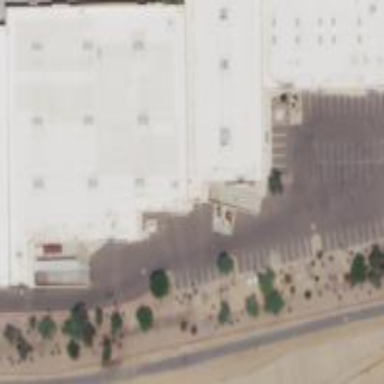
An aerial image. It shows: Retail building.